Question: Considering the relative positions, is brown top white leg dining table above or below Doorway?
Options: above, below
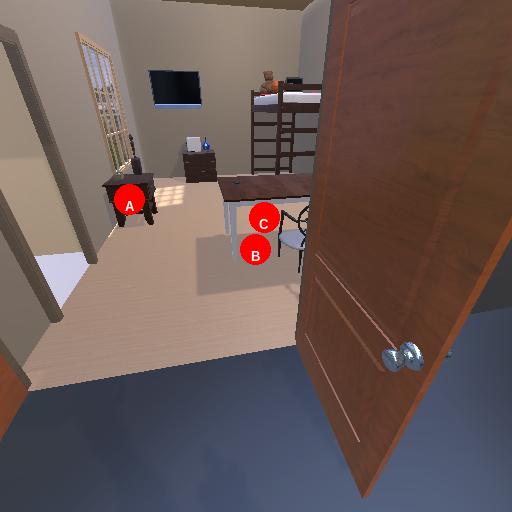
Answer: above